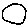
Label: circle